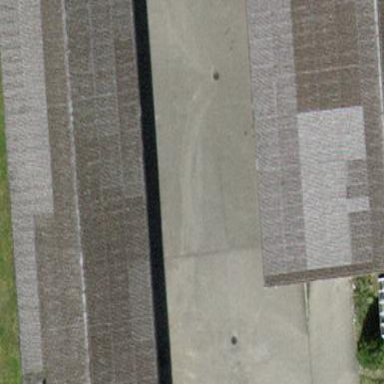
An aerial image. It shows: Gabled roof on farm auxiliary building.